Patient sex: F
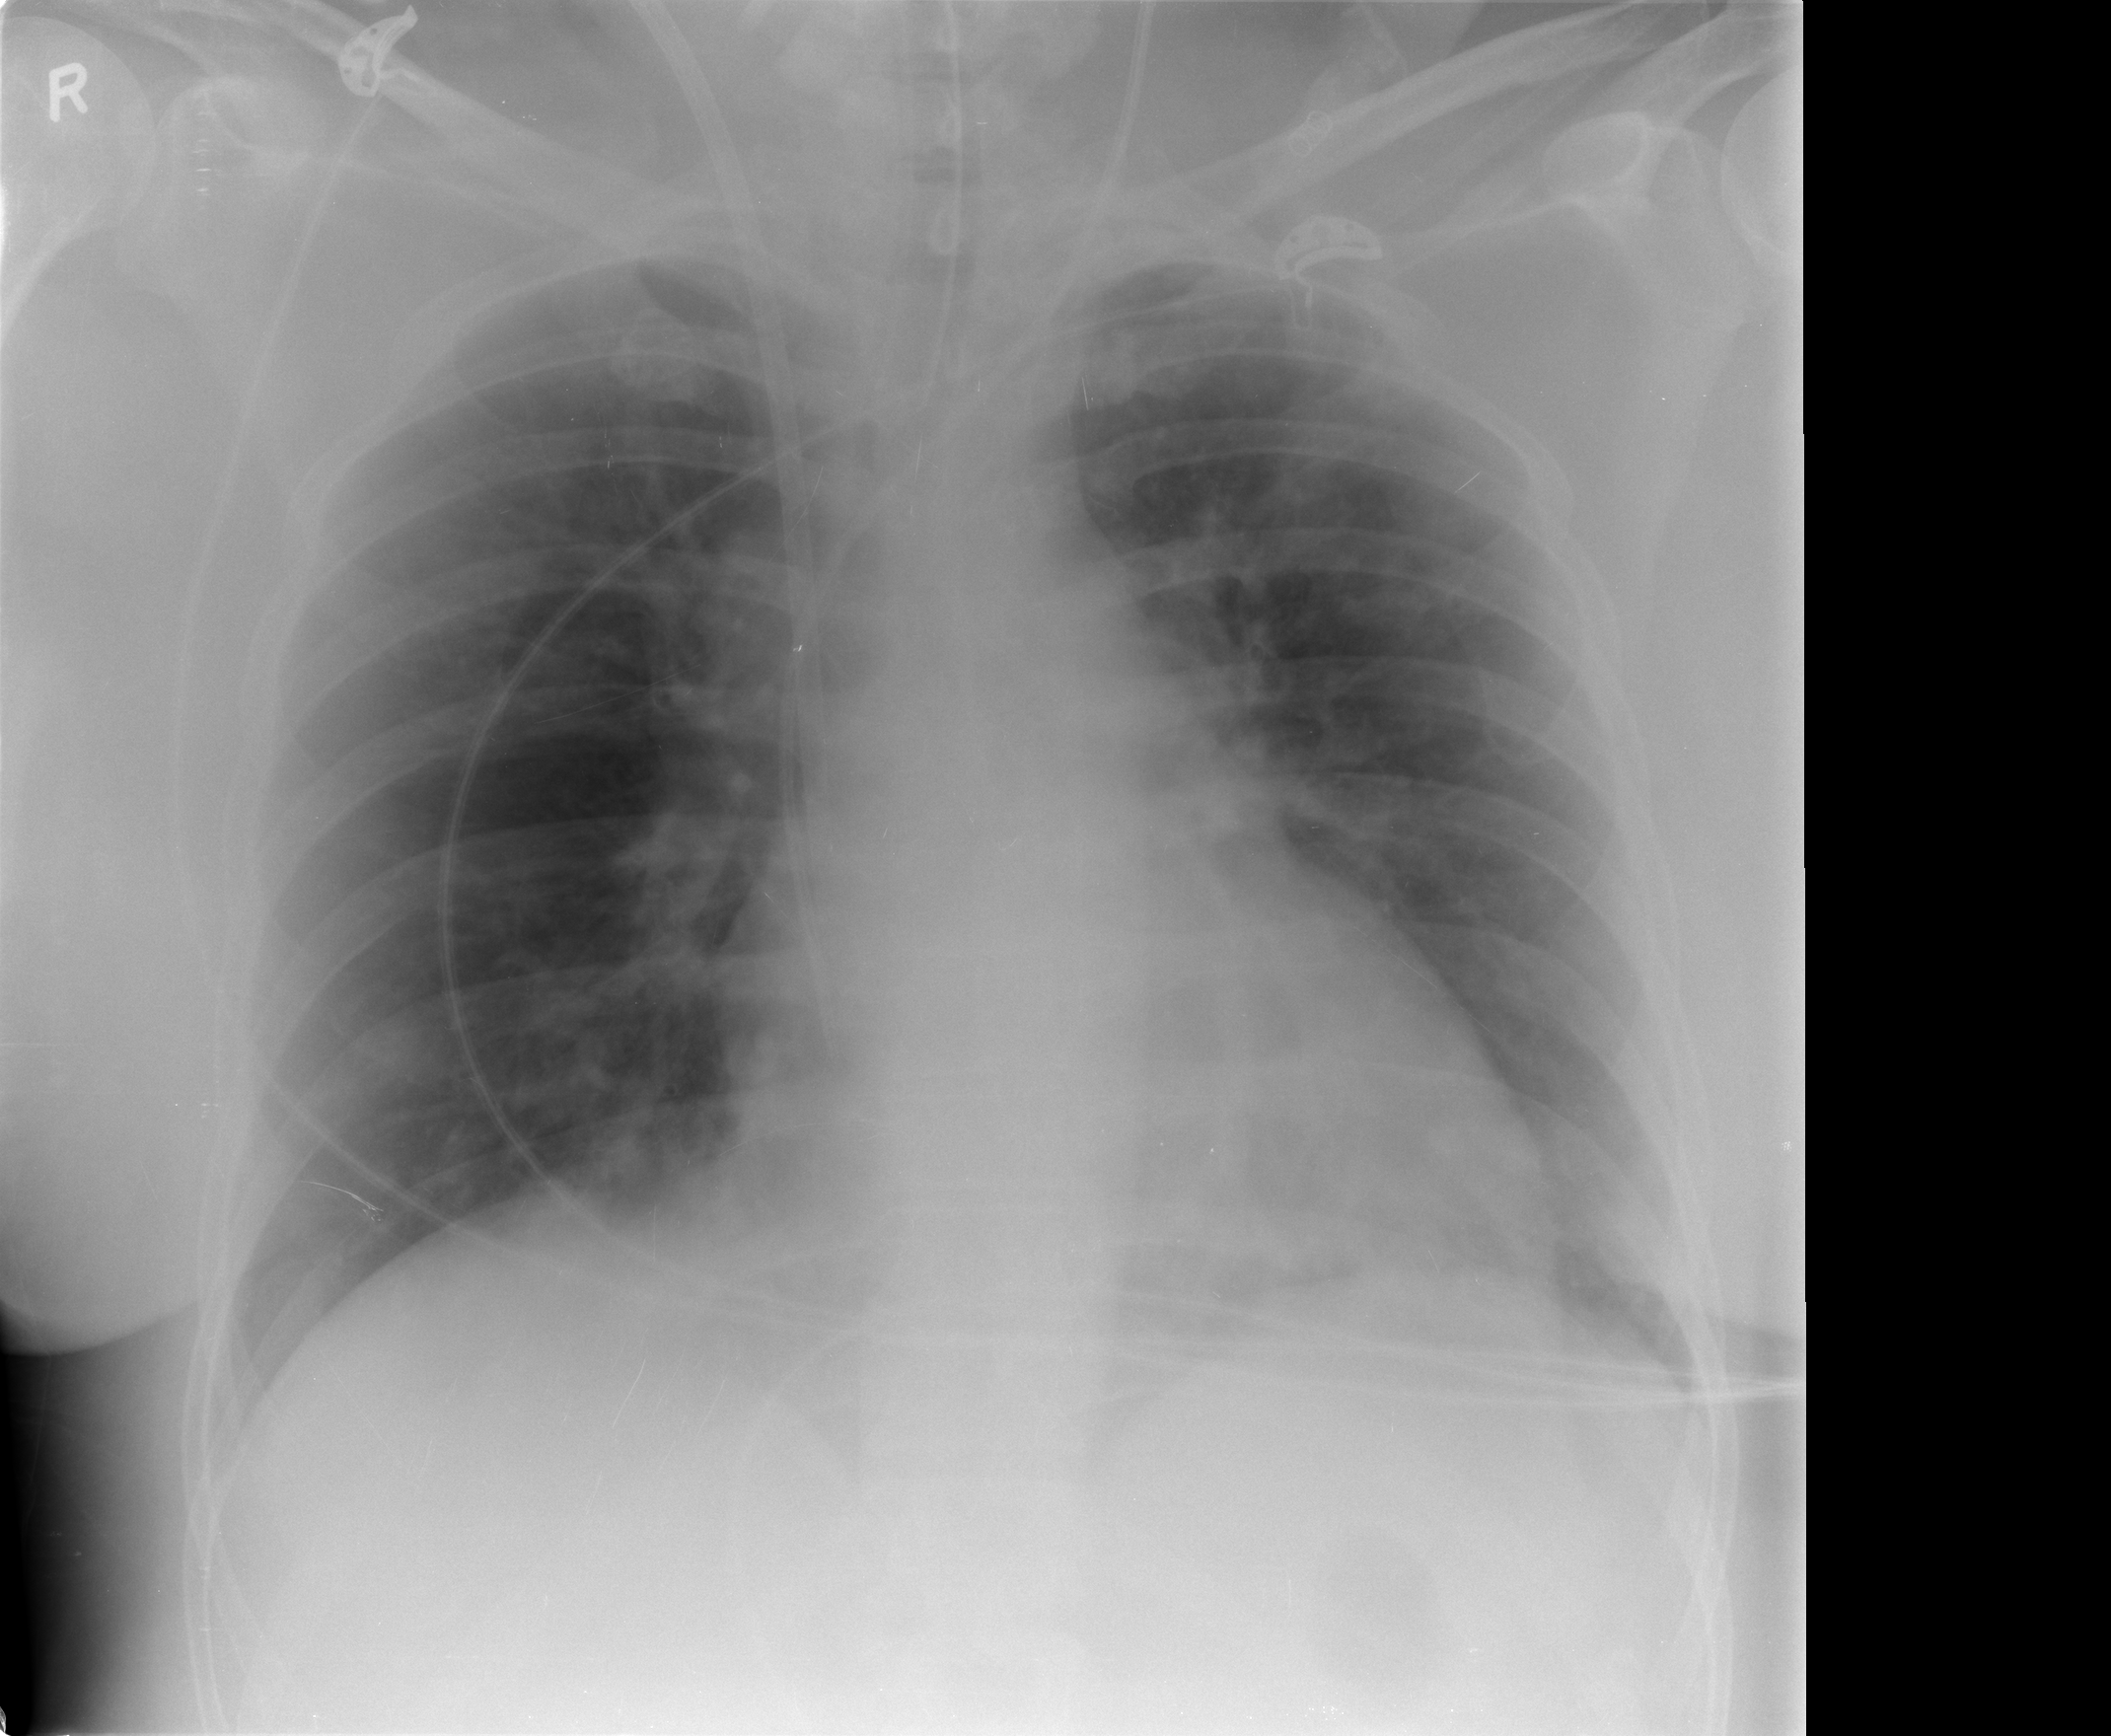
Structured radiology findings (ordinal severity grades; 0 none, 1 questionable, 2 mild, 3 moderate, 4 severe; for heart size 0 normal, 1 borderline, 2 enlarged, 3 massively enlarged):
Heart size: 2
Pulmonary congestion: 2
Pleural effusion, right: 0
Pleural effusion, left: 0
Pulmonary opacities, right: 1
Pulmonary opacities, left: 1
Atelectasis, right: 1
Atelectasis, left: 1